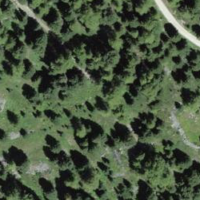
EUNIS habitat code: 44
Species observed at this site:
Nucifraga caryocatactes
Periparus ater